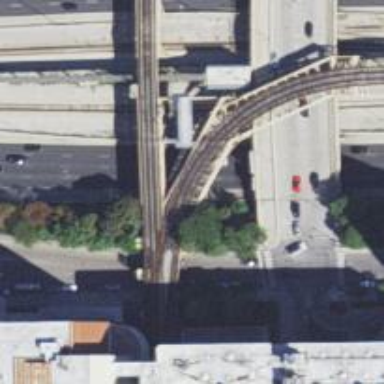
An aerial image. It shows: Bridge for electrified rail.